七年级 · 度量几何学
（2021 秋-南安市期中）数学活动课上, 老师准备了若干个如图 1 的三种纸片, $A$ 种纸片是边长为 $a$ 的正方形, $B$ 种纸片是边长为 $b$ 的正方形, $C$ 种纸片是长为 $b$, 宽为 $a$ 的长方形. 并用 $A$ 种纸片一张, $B$ 种纸片一张, $C$ 种纸片两张拼成如图 2 的大正方形. 利用图 2 正方形面积的不同表示方法,
可以验证公式: $(a+b)^{2}=a^{2}+2 a b+b^{2}$. (1) 类似的, 请你用图 1 中的三种纸片拼一个图形验证: $(a+b)$ $(a+2 b)=a^{2}+3 a b+2 b^{2}$, 请画出图形. (2) 已知: $a+b=5, a^{2}+b^{2}=13$, 求 $a b$ 的值; (3) 已知 (2021 $-a)^{2}+(a-2020)^{2}=4043$, 求 $(2021-a)(a-2020)$ 的值; (4) 已知 $(a-2020)^{2}+(a-2022)$ ${ }^{2}=64$, 求 $(a-2021)^{2}$ 的值.

图1

图2
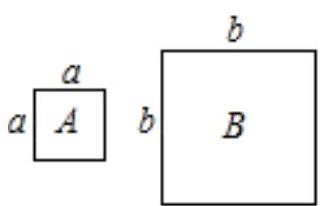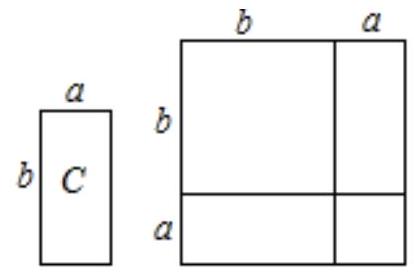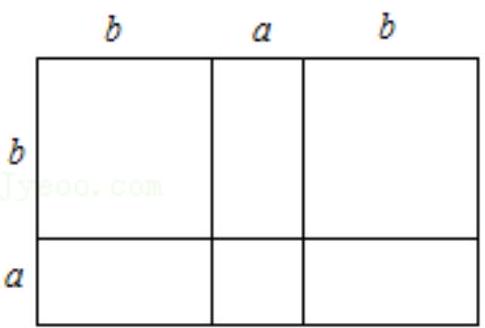
答案: 解: (1) 如图, 可以验证: $(a+b)(a+2 b)=a^{2}+3 a b+2 b^{2}$;

(2) $\because(a+b)^{2}=a^{2}+b^{2}+2 a b \quad \therefore 2 a b=(a+b)^{2}-\left(a^{2}+b^{2}\right), \quad \therefore a b=\frac{(\mathrm{a}+\mathrm{b})^{2}-\left(\mathrm{a}^{2}+\mathrm{b}^{2}\right)}{2}=$,又 $\because a+b=5, a^{2}+b^{2}=13, \therefore a b=\frac{5^{2}-13}{2}=6$;

(3) 设 $2021-a=x, a-2020=y$, 则 $x+y=1$,

$\because(2021-a)^{2}+(a-2020)^{2}=4043, \quad \therefore x^{2}+y^{2}=4043$,

$\because(x+y)^{2}=x^{2}+2 x y+y^{2}, \quad \therefore x y=\frac{(x+y)^{2}-\left(x^{2}+y^{2}\right)}{2}=\frac{1-4043}{2}=-2021$,

即 $(2021-a)(a-2020)=x y=-2021$;

(4) 设 $a-2020=x, a-2022=y$, 则 $x-y=2$,

$\because(a-2020)^{2}+(a-2022)^{2}=64, \quad \therefore x^{2}+y^{2}=64$,

$\because(x-y)^{2}=x^{2}-2 x y+y^{2}, \quad \therefore \mathrm{xy}=\frac{\left(\mathrm{x}^{2}+\mathrm{y}^{2}\right)-(\mathrm{x}-\mathrm{y})^{2}}{2}=\frac{64-2^{2}}{2}=30$

$\because x-y=2$,
$\therefore(a-2021)^{2}=(a-2021)(a-2021)=(x-1)(y+1)=x y+x-y-1=30+2-1=31$.
解析: （1）结合算式拼图即可;

(2) 由 $(a+b)^{2}=a^{2}+2 a b+b^{2}$ 可推导出 $a b=\frac{(\mathrm{a}+\mathrm{b})^{2}-\left(\mathrm{a}^{2}+\mathrm{b}^{2}\right)}{2}$ 进行计算即可;

(3) 由 $a b=\frac{(\mathrm{a}+\mathrm{b})^{2}-\left(\mathrm{a}^{2}+\mathrm{b}^{2}\right)}{2}$ 代入计算即可;

(4) 设 $a-2020=x, a-2022=y$, 则 $x-y=2$, 由 $(x-y)^{2}=x^{2}-2 x y+y^{2}$, 可推得 $x y=$ $\frac{\left(x^{2}+y^{2}\right)-(x-y)^{2}}{2}$, 代入即可计算出结果为 31 .

【答案】 解: (1) 如图, 可以验证: $(a+b)(a+2 b)=a^{2}+3 a b+2 b^{2}$;

(2) $\because(a+b)^{2}=a^{2}+b^{2}+2 a b \quad \therefore 2 a b=(a+b)^{2}-\left(a^{2}+b^{2}\right), \quad \therefore a b=\frac{(\mathrm{a}+\mathrm{b})^{2}-\left(\mathrm{a}^{2}+\mathrm{b}^{2}\right)}{2}=$,又 $\because a+b=5, a^{2}+b^{2}=13, \therefore a b=\frac{5^{2}-13}{2}=6$;

(3) 设 $2021-a=x, a-2020=y$, 则 $x+y=1$,

$\because(2021-a)^{2}+(a-2020)^{2}=4043, \quad \therefore x^{2}+y^{2}=4043$,

$\because(x+y)^{2}=x^{2}+2 x y+y^{2}, \quad \therefore x y=\frac{(x+y)^{2}-\left(x^{2}+y^{2}\right)}{2}=\frac{1-4043}{2}=-2021$,

即 $(2021-a)(a-2020)=x y=-2021$;

(4) 设 $a-2020=x, a-2022=y$, 则 $x-y=2$,

$\because(a-2020)^{2}+(a-2022)^{2}=64, \quad \therefore x^{2}+y^{2}=64$,

$\because(x-y)^{2}=x^{2}-2 x y+y^{2}, \quad \therefore \mathrm{xy}=\frac{\left(\mathrm{x}^{2}+\mathrm{y}^{2}\right)-(\mathrm{x}-\mathrm{y})^{2}}{2}=\frac{64-2^{2}}{2}=30$

$\because x-y=2$,
$\therefore(a-2021)^{2}=(a-2021)(a-2021)=(x-1)(y+1)=x y+x-y-1=30+2-1=31$.

【点睛】此题考查了利用完全平方公式的几何背景解决整式计算的能力, 关键是能利用几何图形列出、推理整式并进行运算.